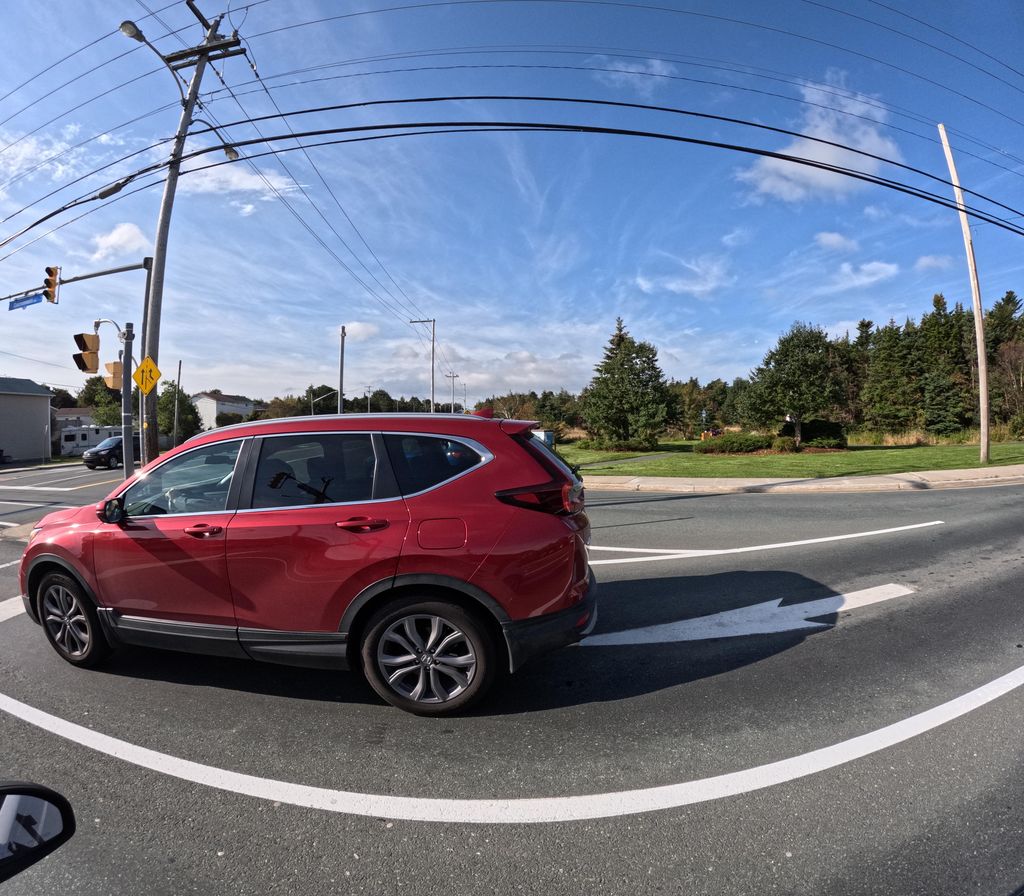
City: st_johns